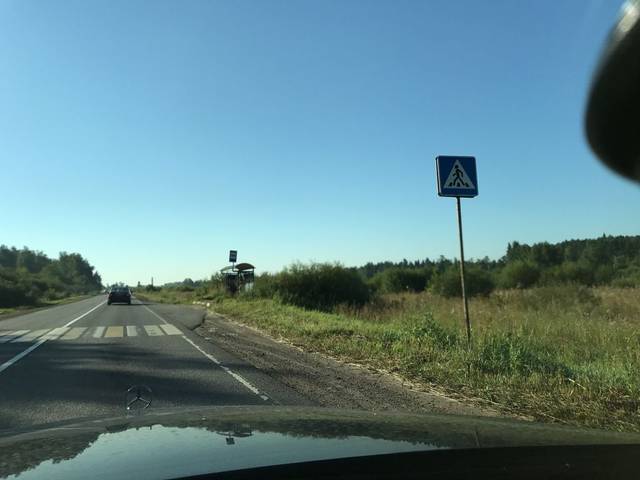
Region: Russia
Coordinates: 55.855, 38.071